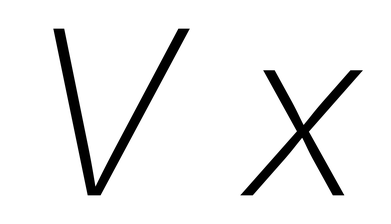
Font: Inter-Italic_ExtraLight_Italic